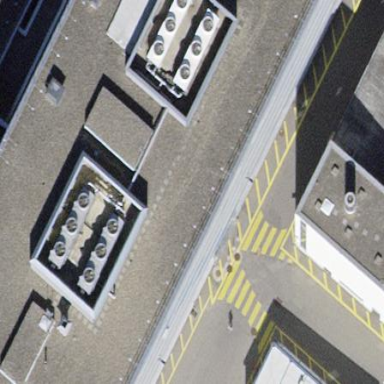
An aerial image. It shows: Commercial building.